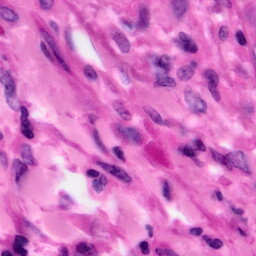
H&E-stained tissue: Pancreatic